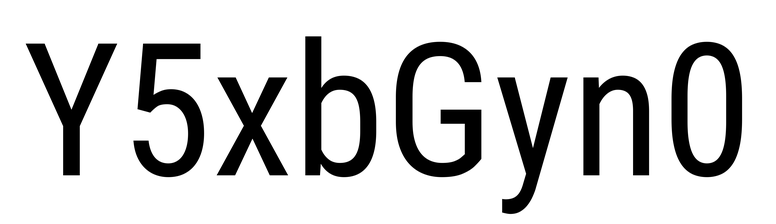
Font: Roboto_Condensed_Regular